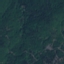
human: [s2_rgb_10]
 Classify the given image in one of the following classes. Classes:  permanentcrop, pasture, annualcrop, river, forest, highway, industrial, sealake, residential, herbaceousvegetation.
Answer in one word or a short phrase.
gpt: Forest